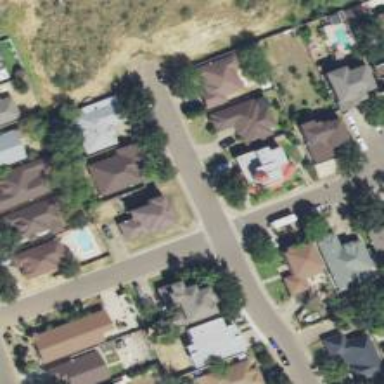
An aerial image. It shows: Residential area with homes lining the residential road.